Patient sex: F
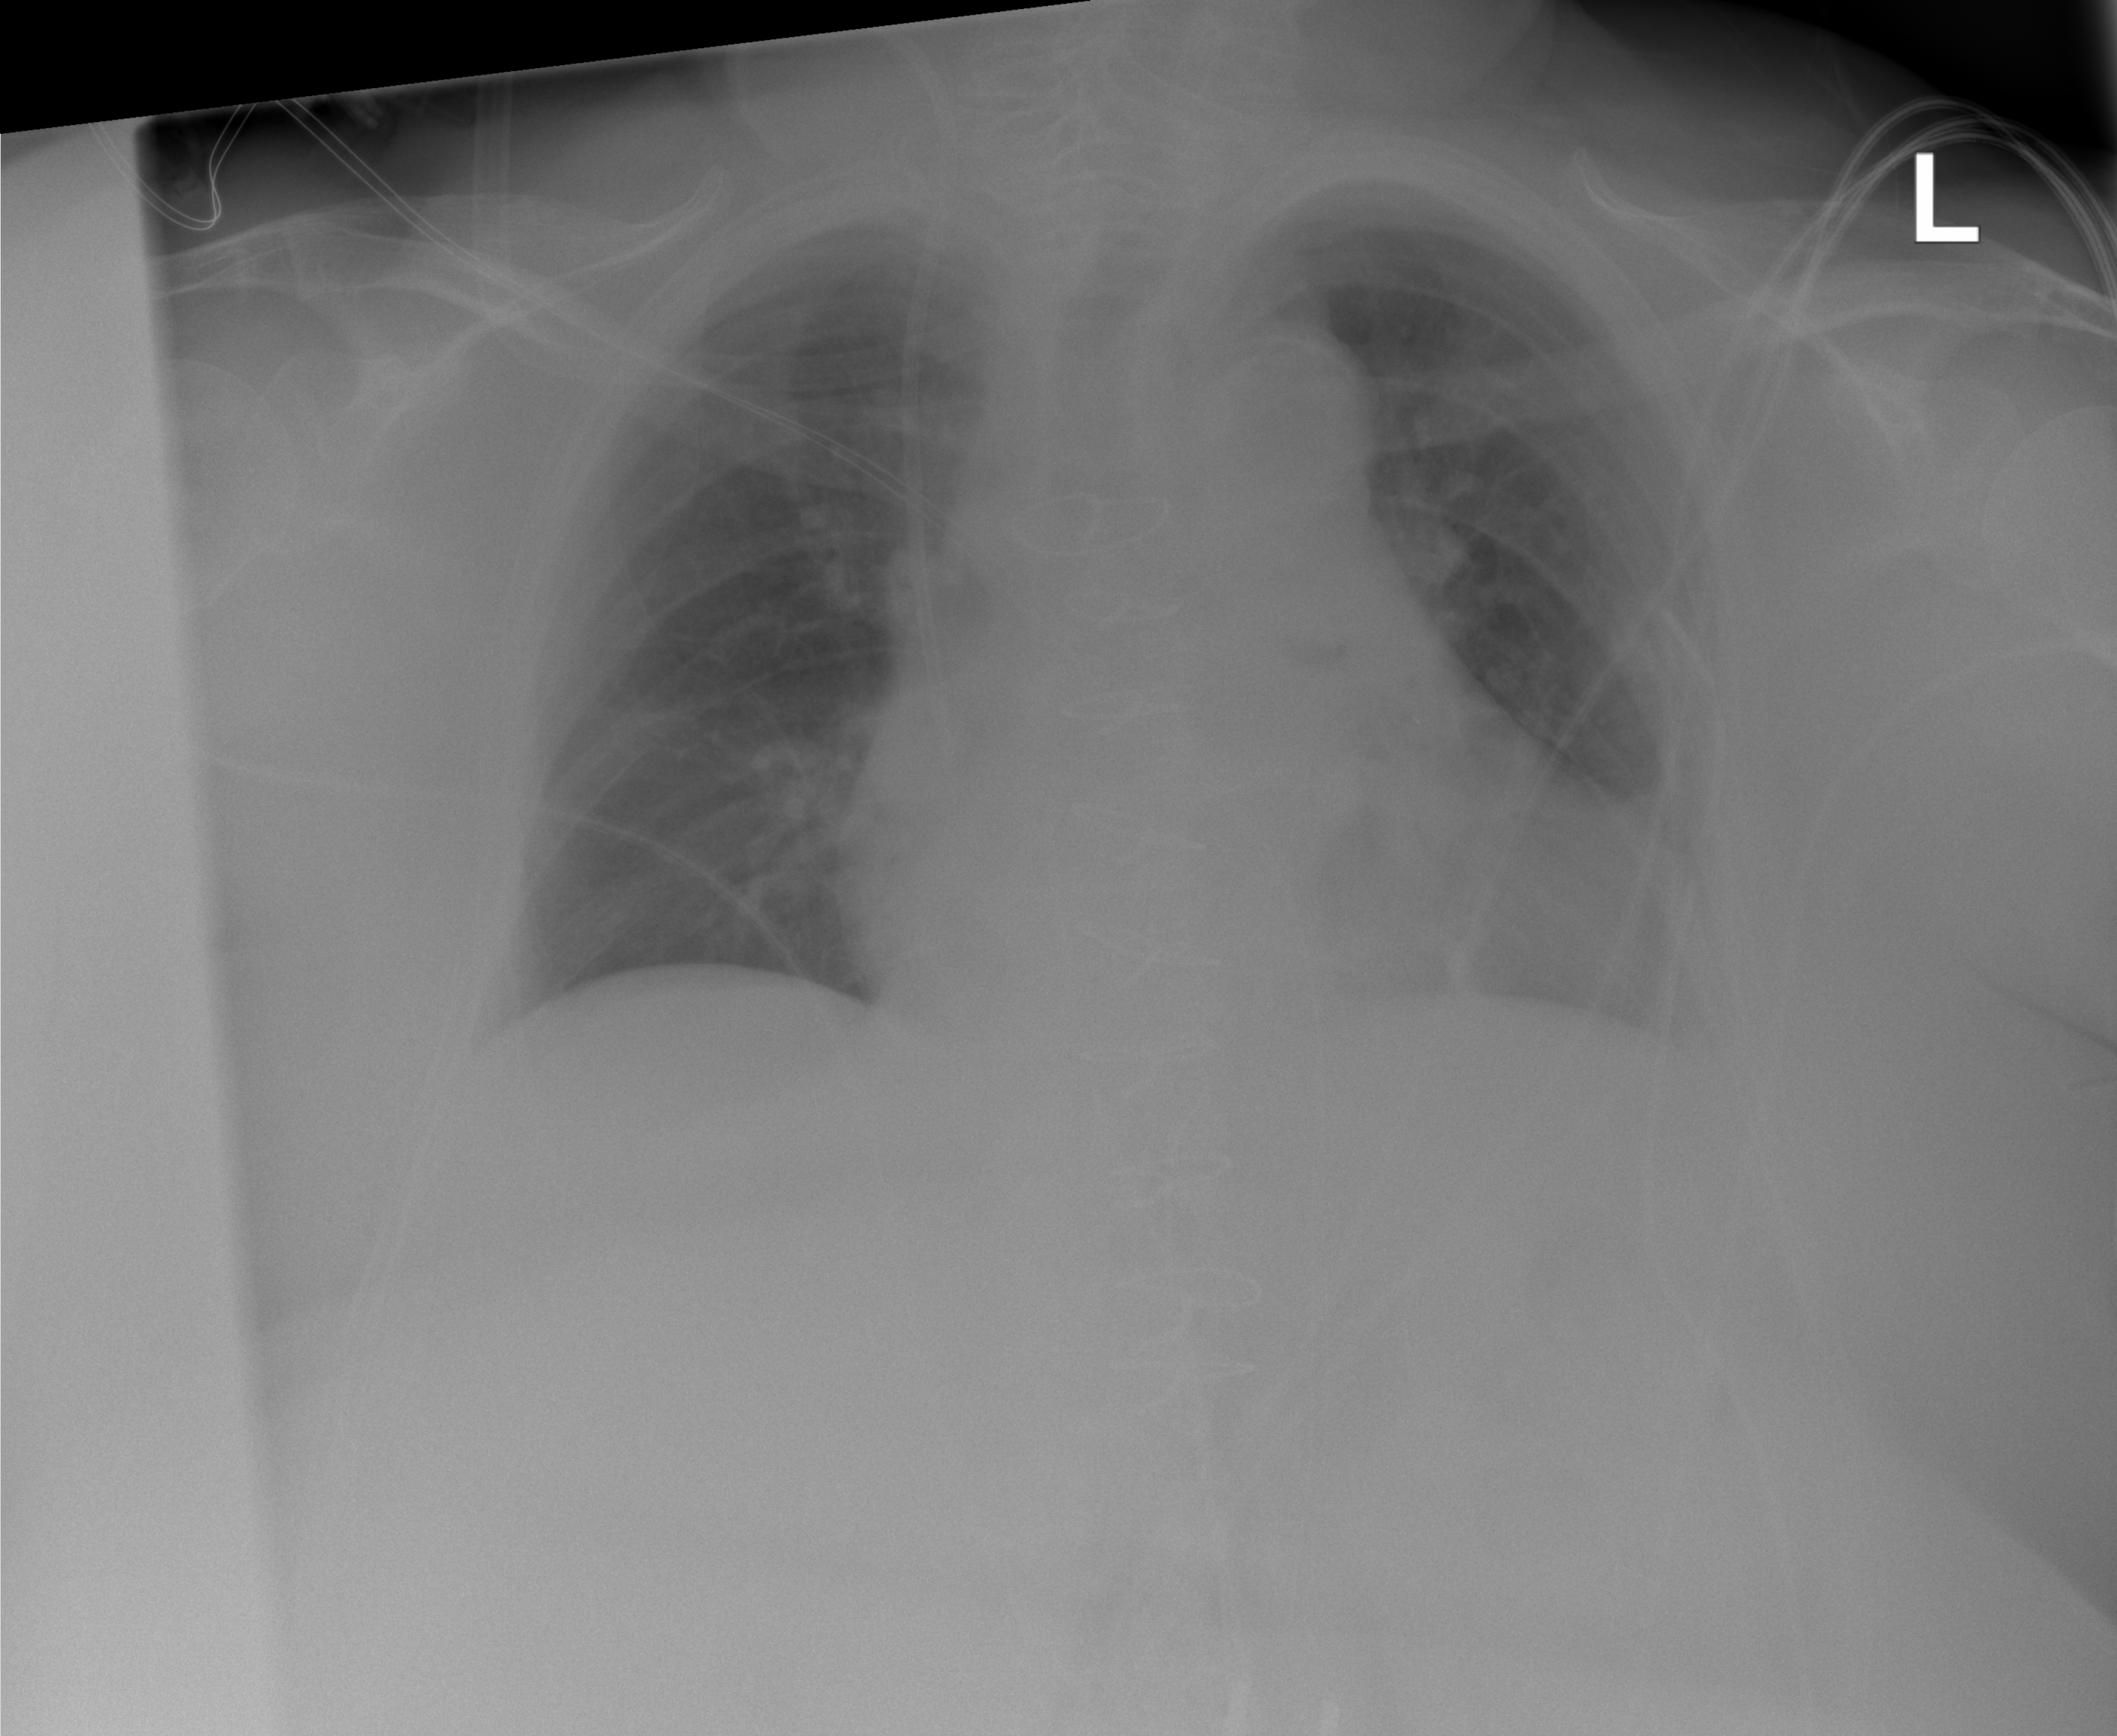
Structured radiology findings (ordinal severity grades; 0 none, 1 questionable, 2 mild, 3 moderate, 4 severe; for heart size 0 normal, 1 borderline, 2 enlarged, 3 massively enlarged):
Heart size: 1
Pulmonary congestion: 1
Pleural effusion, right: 0
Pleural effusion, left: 0
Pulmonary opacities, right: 0
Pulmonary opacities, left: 0
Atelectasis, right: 1
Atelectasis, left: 0